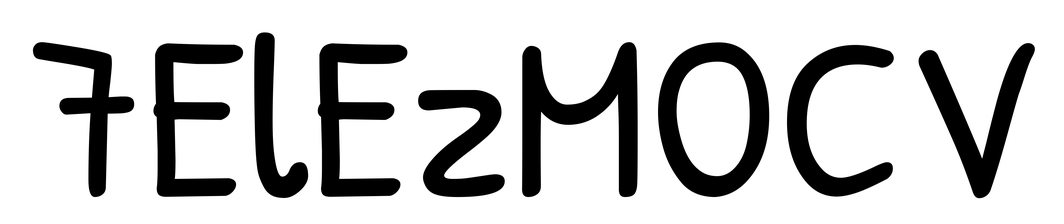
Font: PatrickHand-Regular